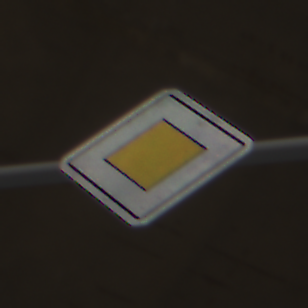
Verkehrszeichen: Vorfahrtsstrasse
Umgebung: Roofed, Suburban
Tageszeit: SunriseSunset
Wetter: Clear
Licht: Natural
Jahreszeit: NotSpecified
Kontrast: MediumContrast